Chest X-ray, AP view. Patient: 59 years old, sex M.
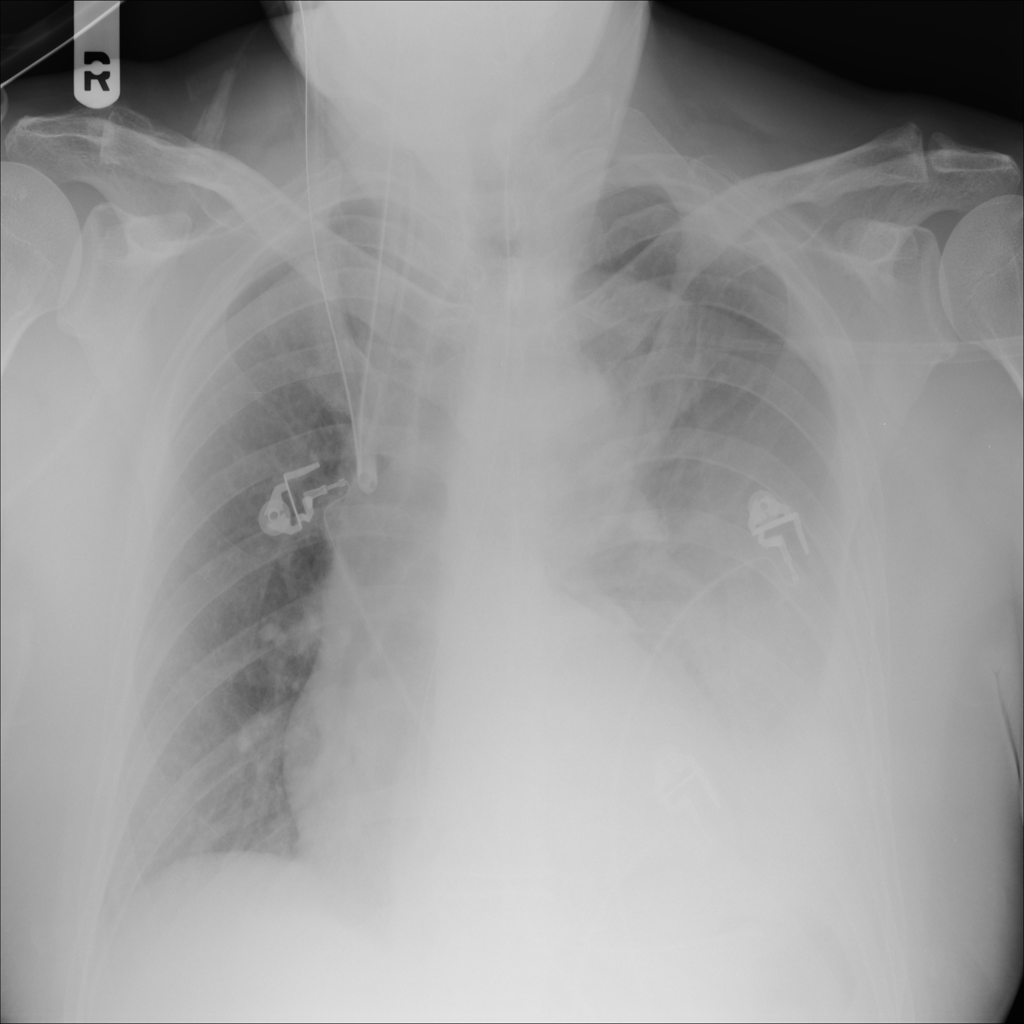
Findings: No Finding